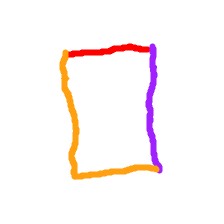
Shape: rectangle